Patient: sex M, age 55
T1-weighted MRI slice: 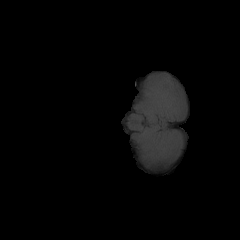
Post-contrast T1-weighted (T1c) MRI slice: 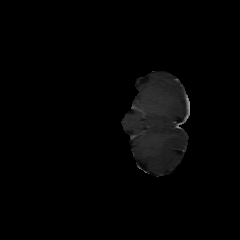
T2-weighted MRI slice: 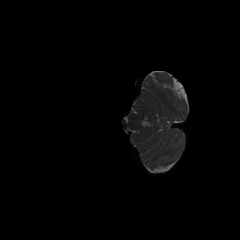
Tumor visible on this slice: no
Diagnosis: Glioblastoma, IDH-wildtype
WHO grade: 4